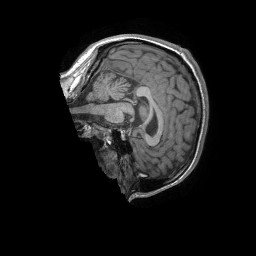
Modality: T1w
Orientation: sagittal
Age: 31
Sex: male